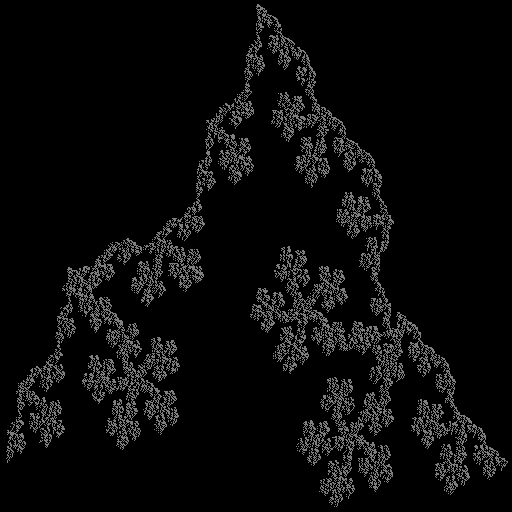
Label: penta